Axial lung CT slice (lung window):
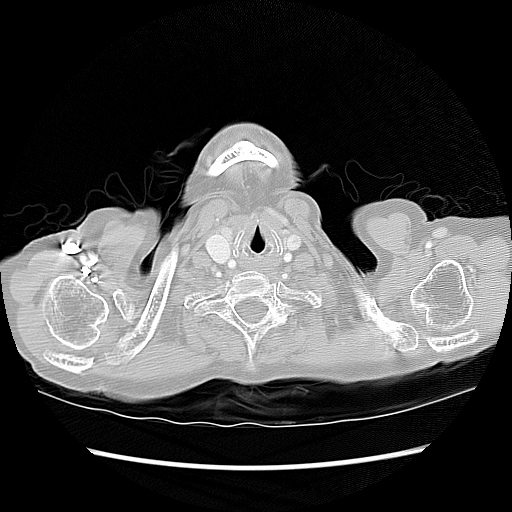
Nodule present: no